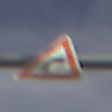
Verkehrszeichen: KurveRechts
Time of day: MorningAfternoon
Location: Outdoor (Suburban)
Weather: PartlyCloudy
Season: NotSpecified
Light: Natural